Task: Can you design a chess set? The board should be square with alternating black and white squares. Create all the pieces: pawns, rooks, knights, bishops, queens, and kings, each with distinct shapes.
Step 2675:
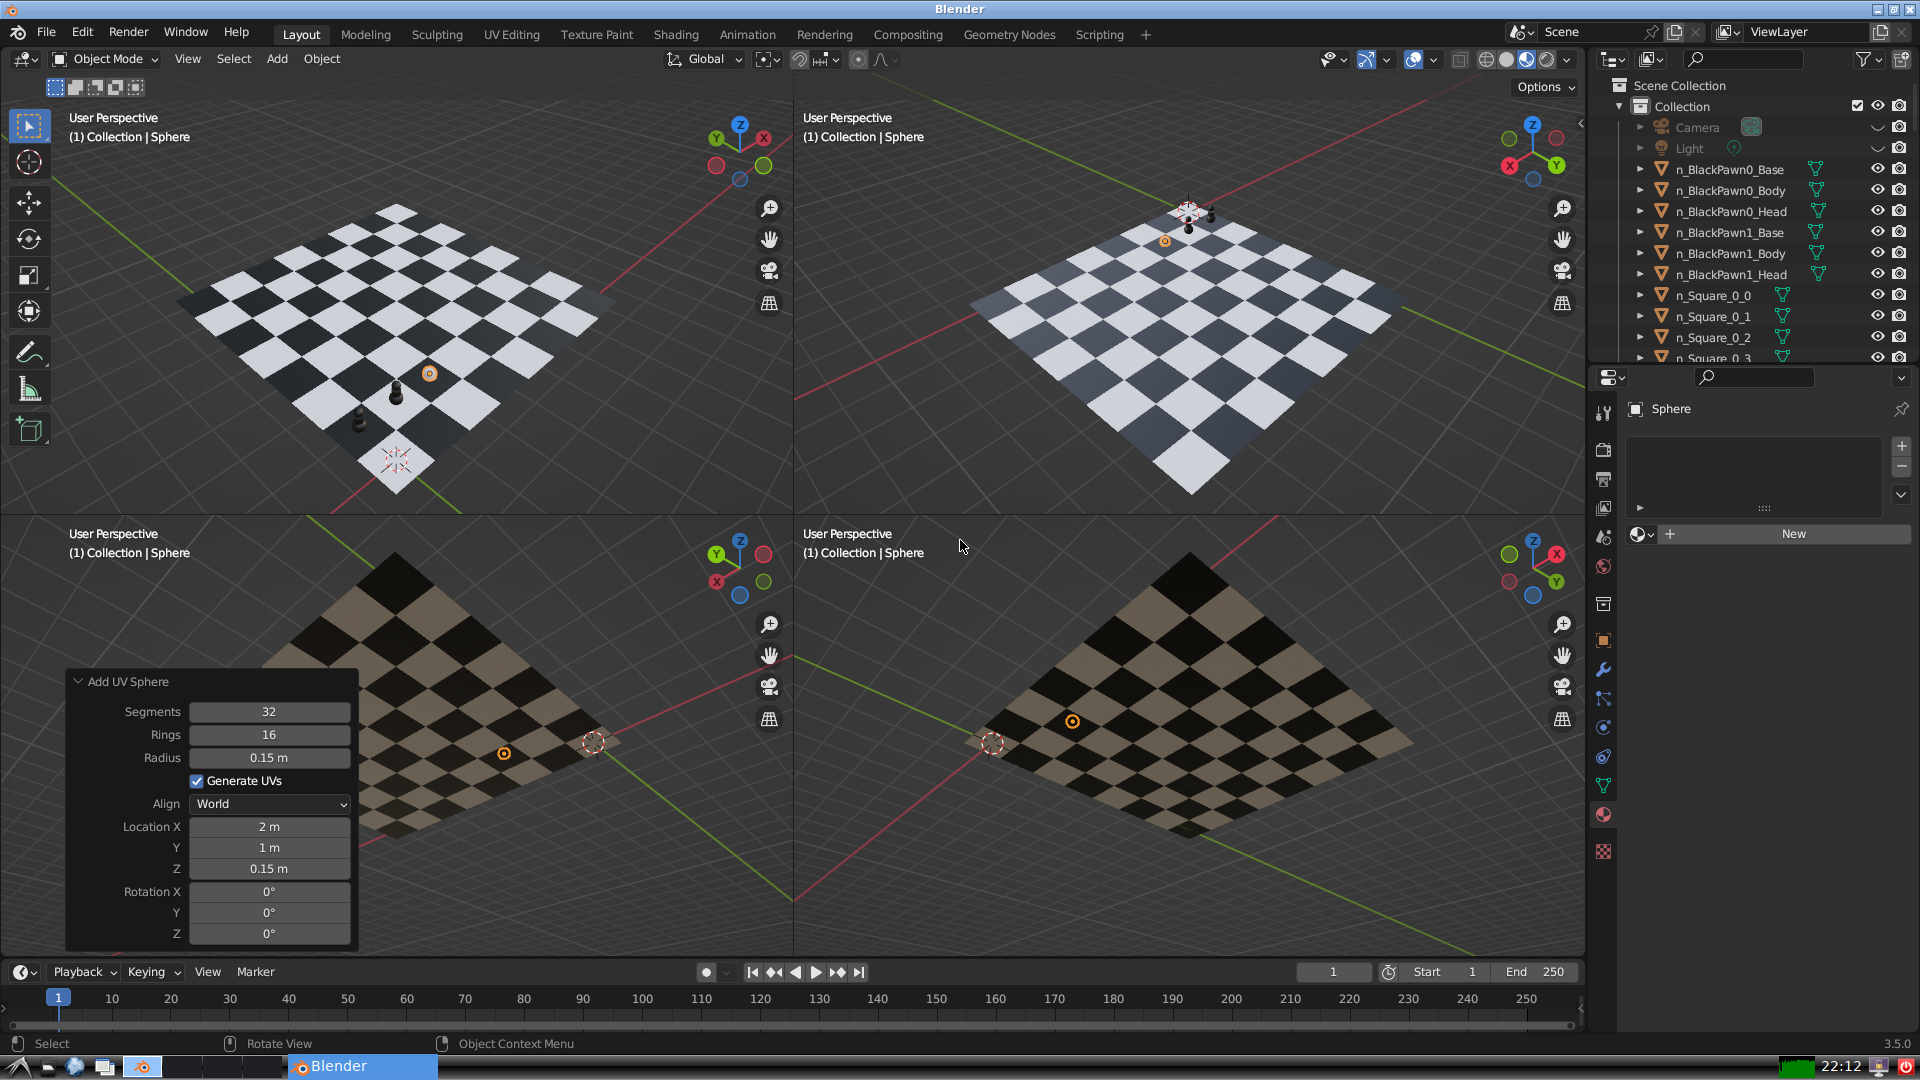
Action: {"key_press": ['Ctrl, Home']}